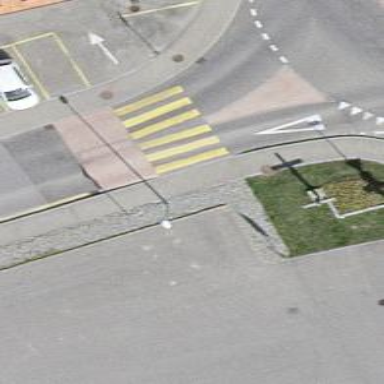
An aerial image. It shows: Uncontrolled zebra crossing on the road.